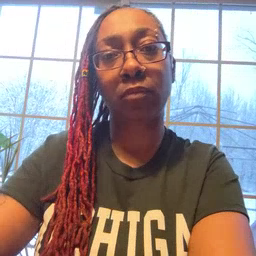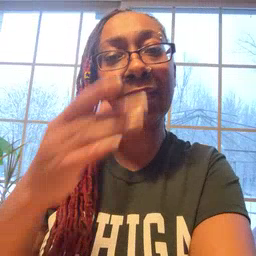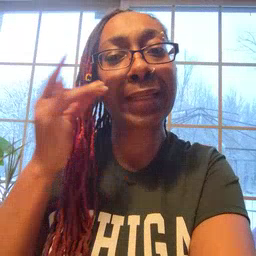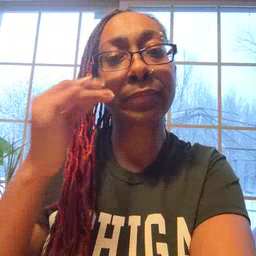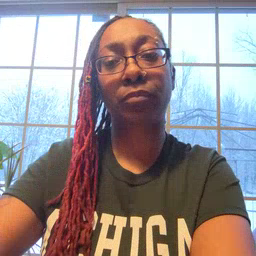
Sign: kitty